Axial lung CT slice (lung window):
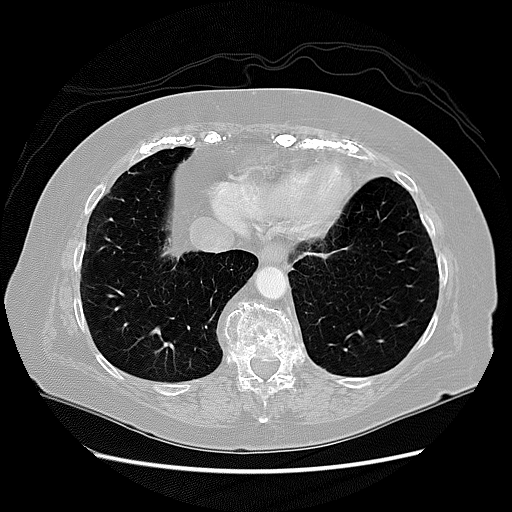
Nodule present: no